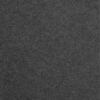
Label: dusty